九年级 · 计数
下列说法正确的是 ( )

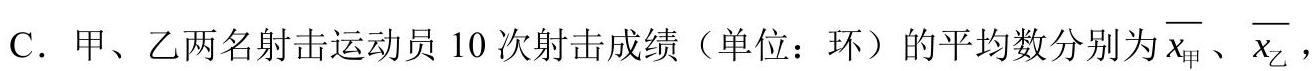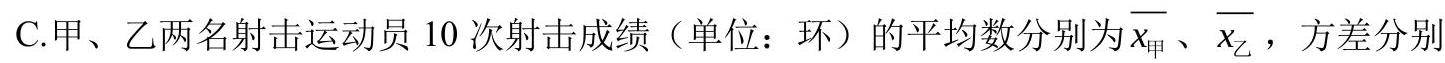
A. 为了解三名学生的视力情况, 采用抽样调查

B. 任意画一个三角形, 其内角和是 $360^{\circ}$ 是必然事件

方差分别为 $S_{\text {甲、 }}^{2} S_{\text {乙 }}^{2}$. 若 $\overline{x_{\text {甲 }}}=\overline{x_{\text {乙 }}}, S_{\text {甲 }}^{2}=0.4, S_{\text {乙 }}^{2}=2$, 则甲的成绩比乙的稳定

D. 一个抽奖活动中, 中奖概率为 $\frac{1}{20}$, 表示抽奖 20 次就有 1 次中奖

答案: C
解析: 根据题意抽样调查、必然事件、方差及概率的定义即可依次判断.

【详解】A.为了解三名学生的视力情况, 采用全面调查, 故错误;

B.在平面内, 任意画一个三角形, 其内角和是 $180^{\circ}$ 是必然事件, 故错误;

为 $S_{\text {甲 }}^{2} 、 S_{\mathrm{Z}}^{2}$. 若 $\overline{x_{甲}}=\overline{x_{乙}}, S_{\text {甲 }}^{2}=0.4, S_{\mathrm{Z}}^{2}=2$, 则甲的成绩比乙的稳定, 正确; D.一个抽奖活动中, 中奖概率为 $\frac{1}{20}$, 不能表示抽奖 20 次就有 1 次中奖, 故错误;故选 C.

【点睛】此题主要考查统计调查的应用, 解题的关键是熟知抽样调查、必然事件、方差及概率的定义.